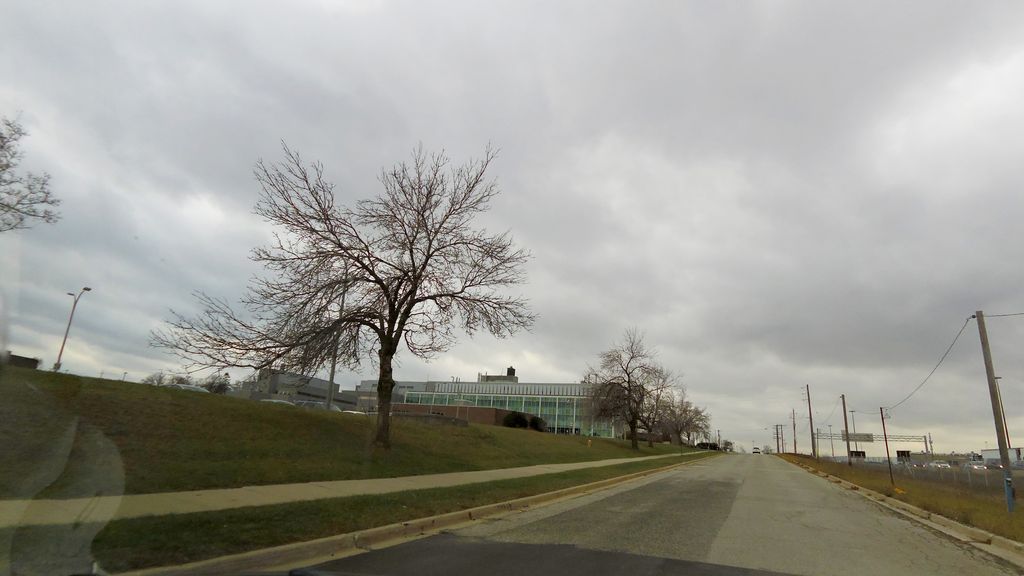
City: toronto